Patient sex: M
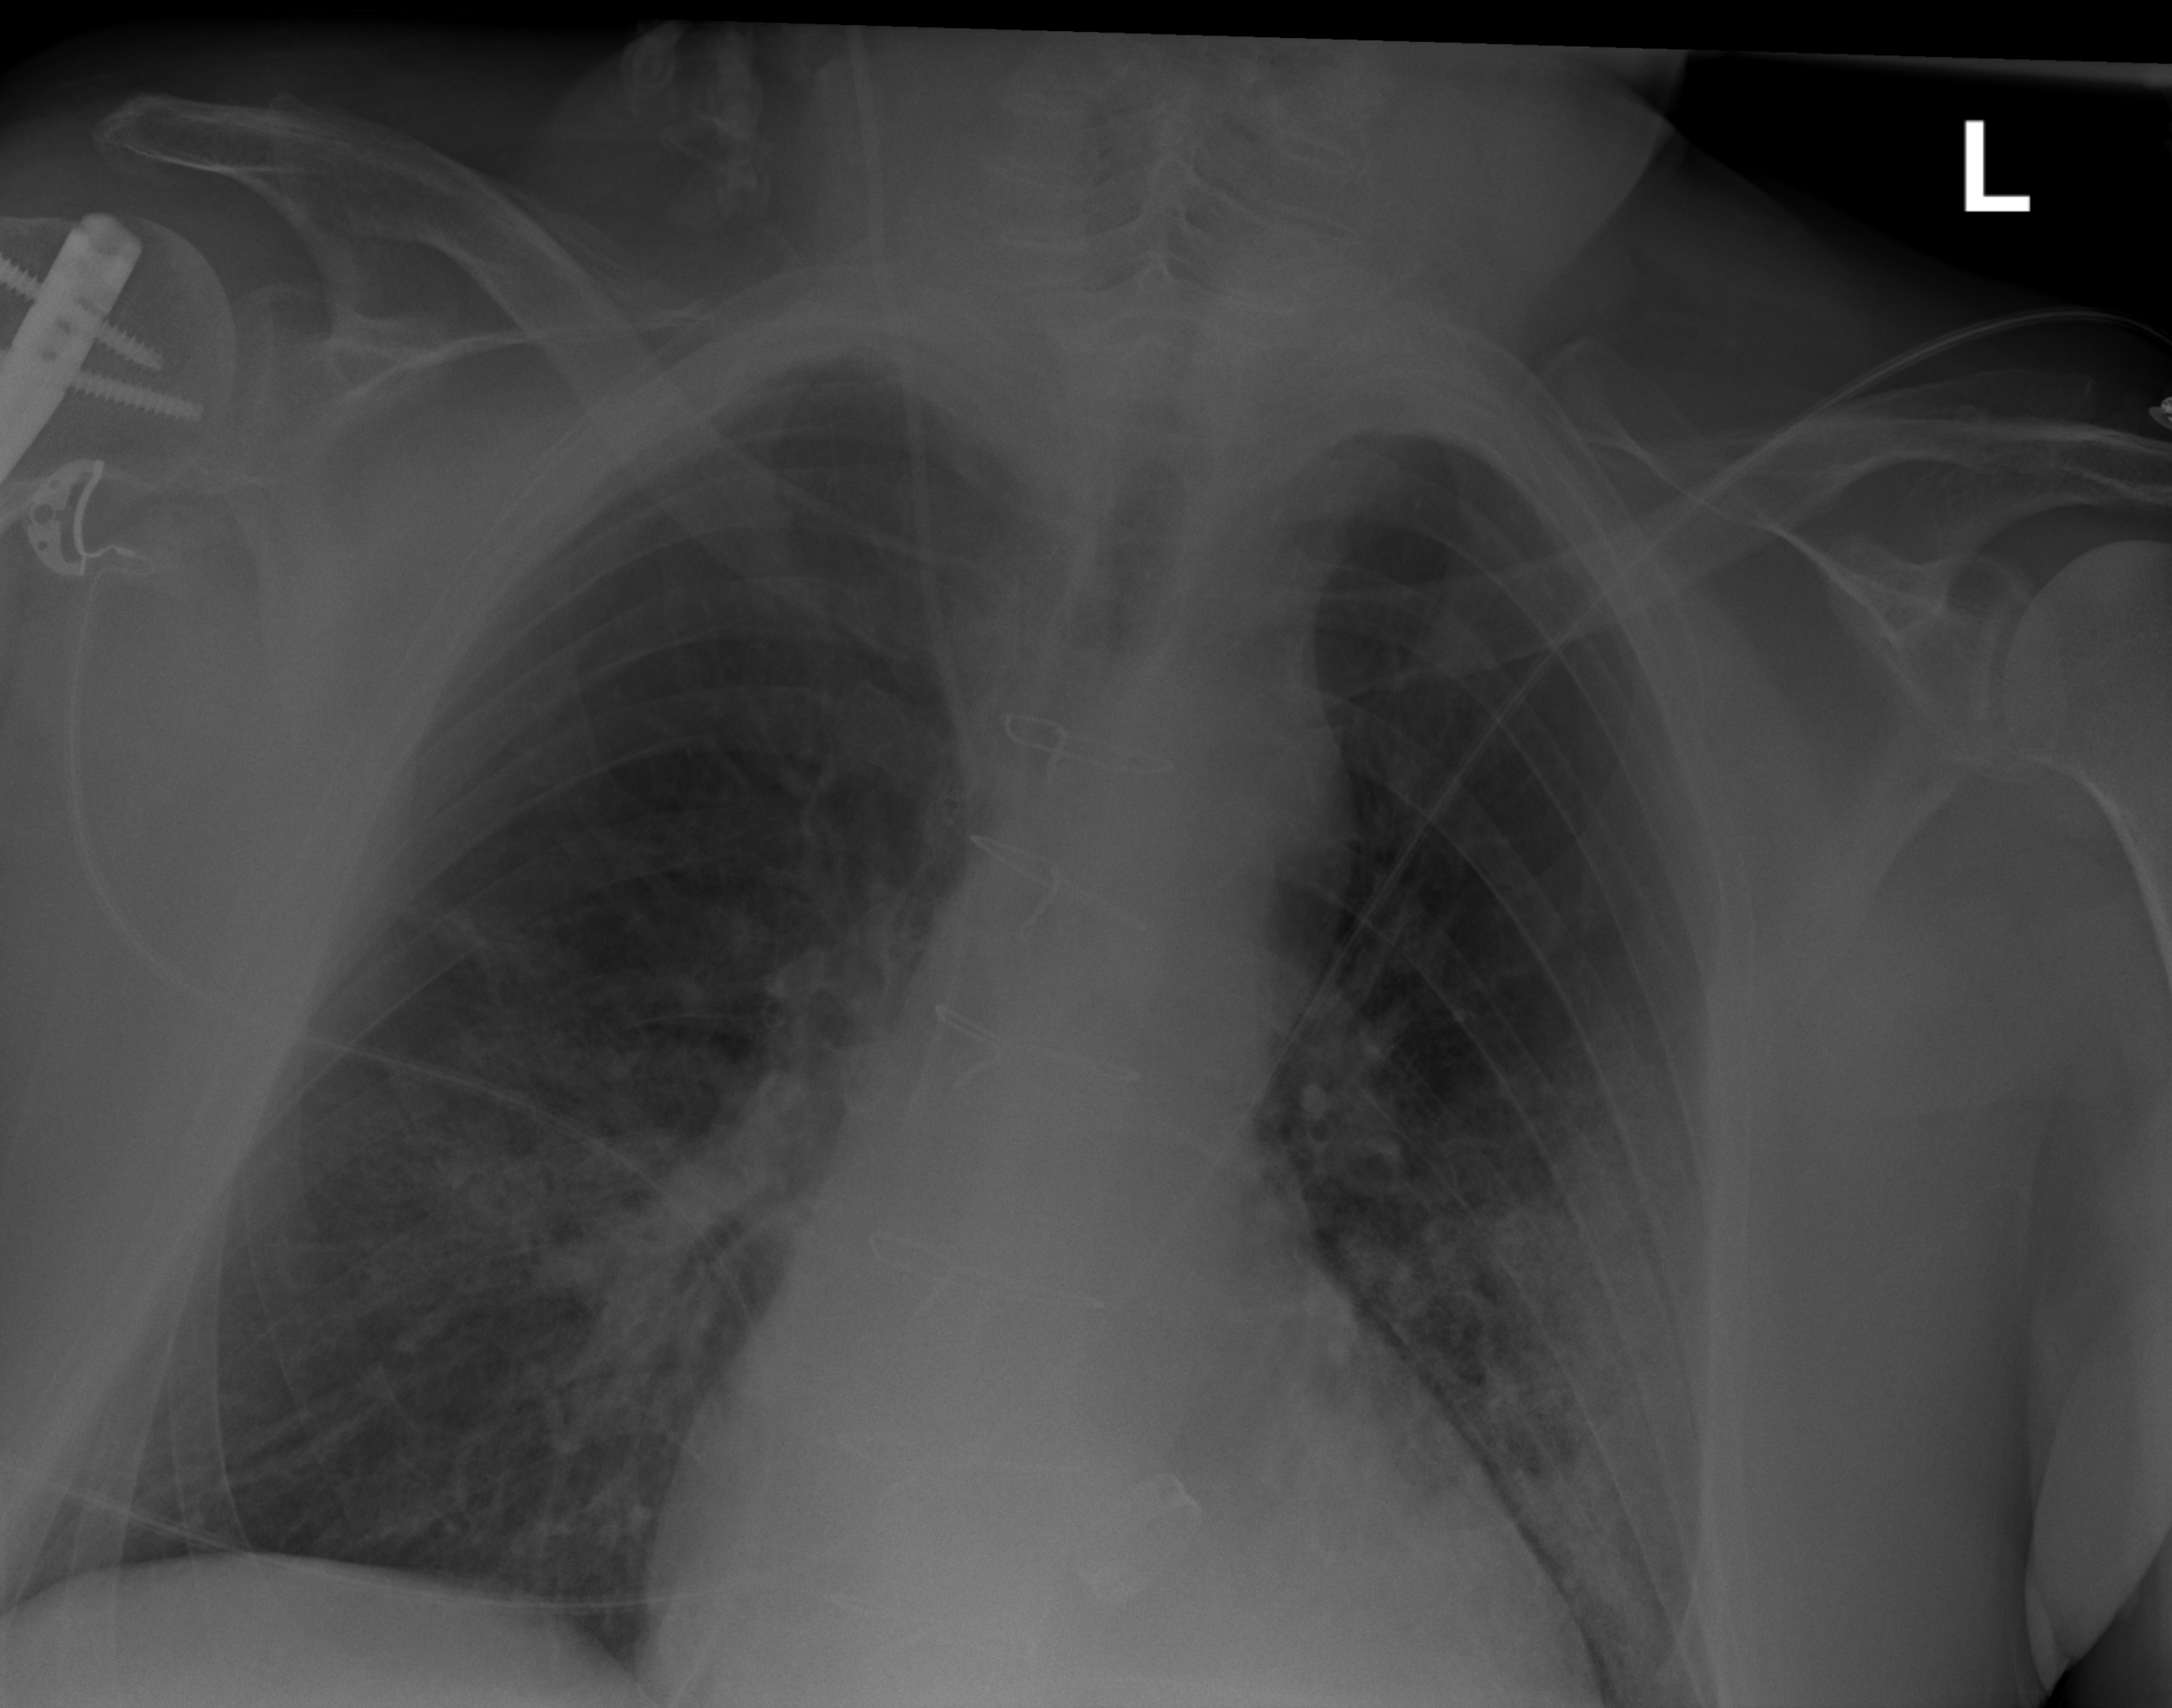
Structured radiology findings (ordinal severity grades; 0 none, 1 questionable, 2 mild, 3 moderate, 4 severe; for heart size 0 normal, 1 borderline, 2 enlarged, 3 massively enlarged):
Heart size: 0
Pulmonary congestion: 0
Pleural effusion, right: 0
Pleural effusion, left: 0
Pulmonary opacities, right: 3
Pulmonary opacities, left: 3
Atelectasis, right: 0
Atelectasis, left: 0